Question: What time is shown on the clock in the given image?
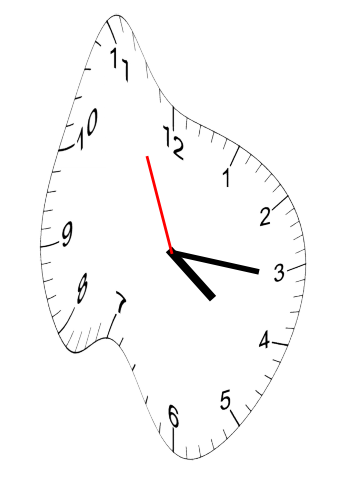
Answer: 04:15:56